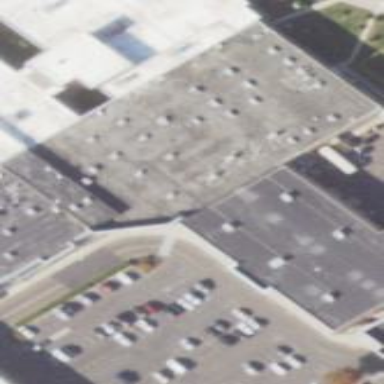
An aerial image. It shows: Retail building.